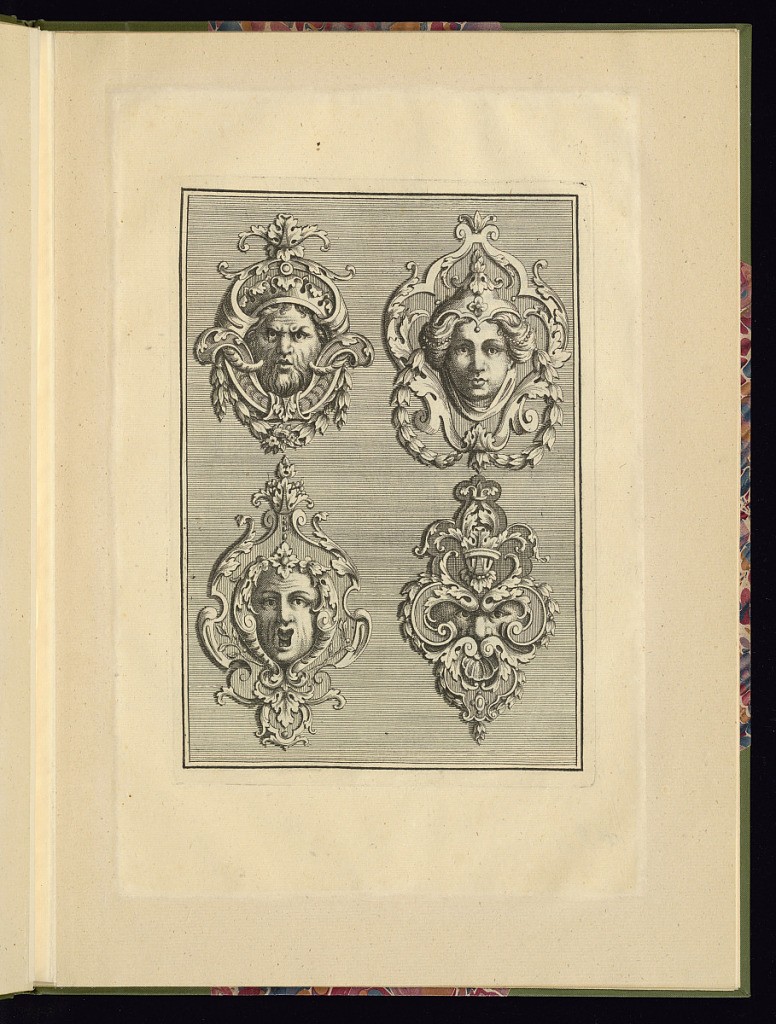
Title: Four Mask Designs
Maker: Johann Leonhard Eisler, German, 1672 – 1733
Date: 1720-25
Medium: Etching and engraving on laid paper
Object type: Print
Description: Four grotesque mascarons or mask designs featuring scrolling acanthus leaves, fleurons, flowers, and shells.